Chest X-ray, AP view. Patient: 36 years old, sex F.
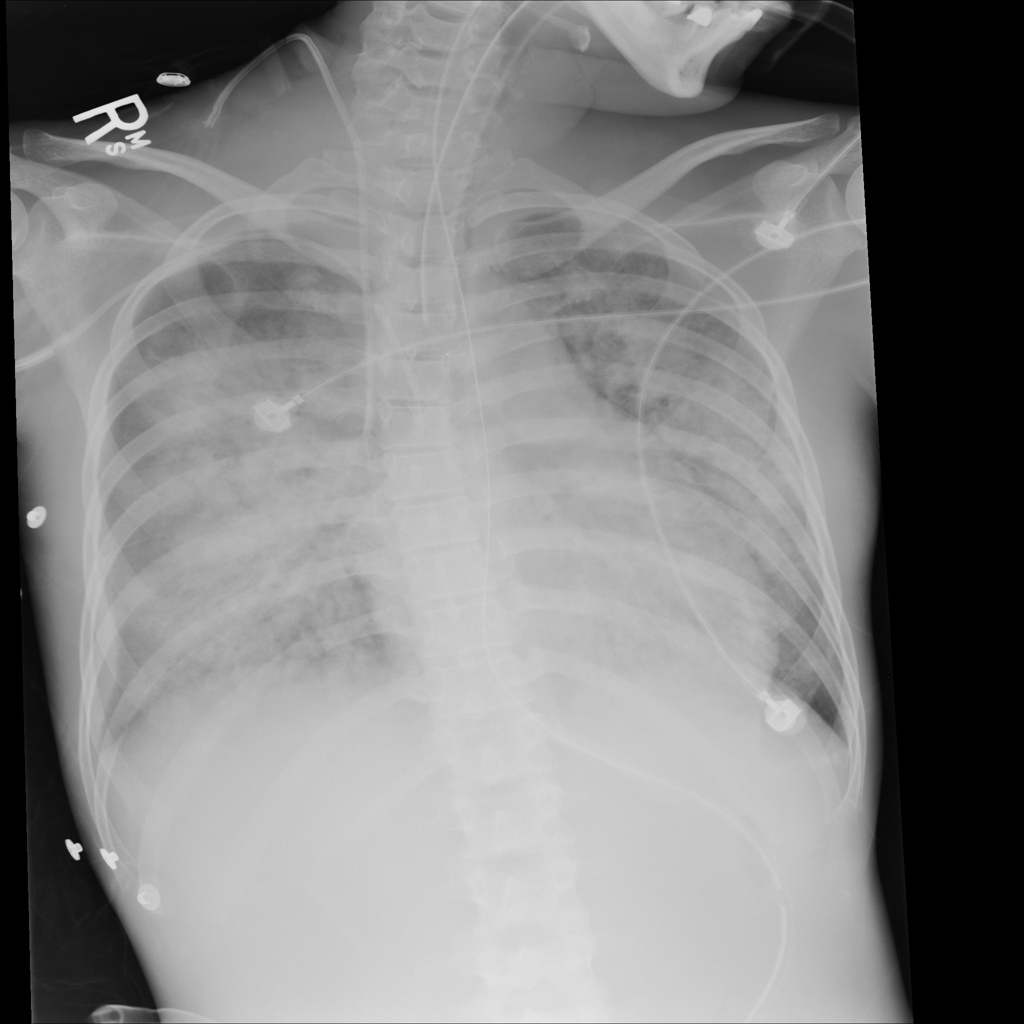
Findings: Infiltration